Question: I have the following Entity Framework model which i am retrieving a number of marketing_campaign entities. A Marketing campaign can have multiple groups and each group can have multiple stores.

What i need to be able to do is select all marketing campaigns for a particular StoreId. I know how to do the query for a single nested entity e.g. 'Groups.SelectMany(n => n.StoresInGroups).Where(s=>s.StoreId == 2);' but not sure how to nest it deep enough to get the desired result.
Edit: Clearer picture
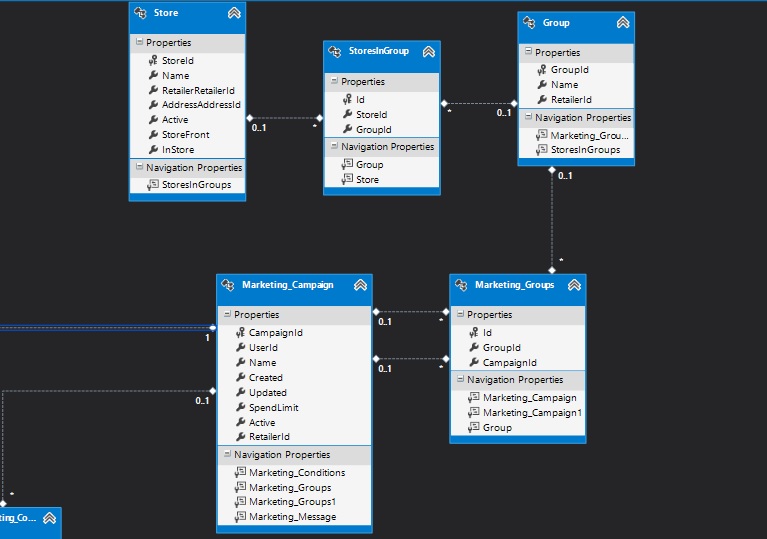
Answer: '''
var context = new context(); // init your context here
var query =
from sig in context.Store.Single(p=>p.StoreId = 2).StoresInGroup //filter out by particular toreId
from grp in sig.Group.Marketing_Groups
from mc in grp.MarketingCampaign
select mc;
'''